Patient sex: M
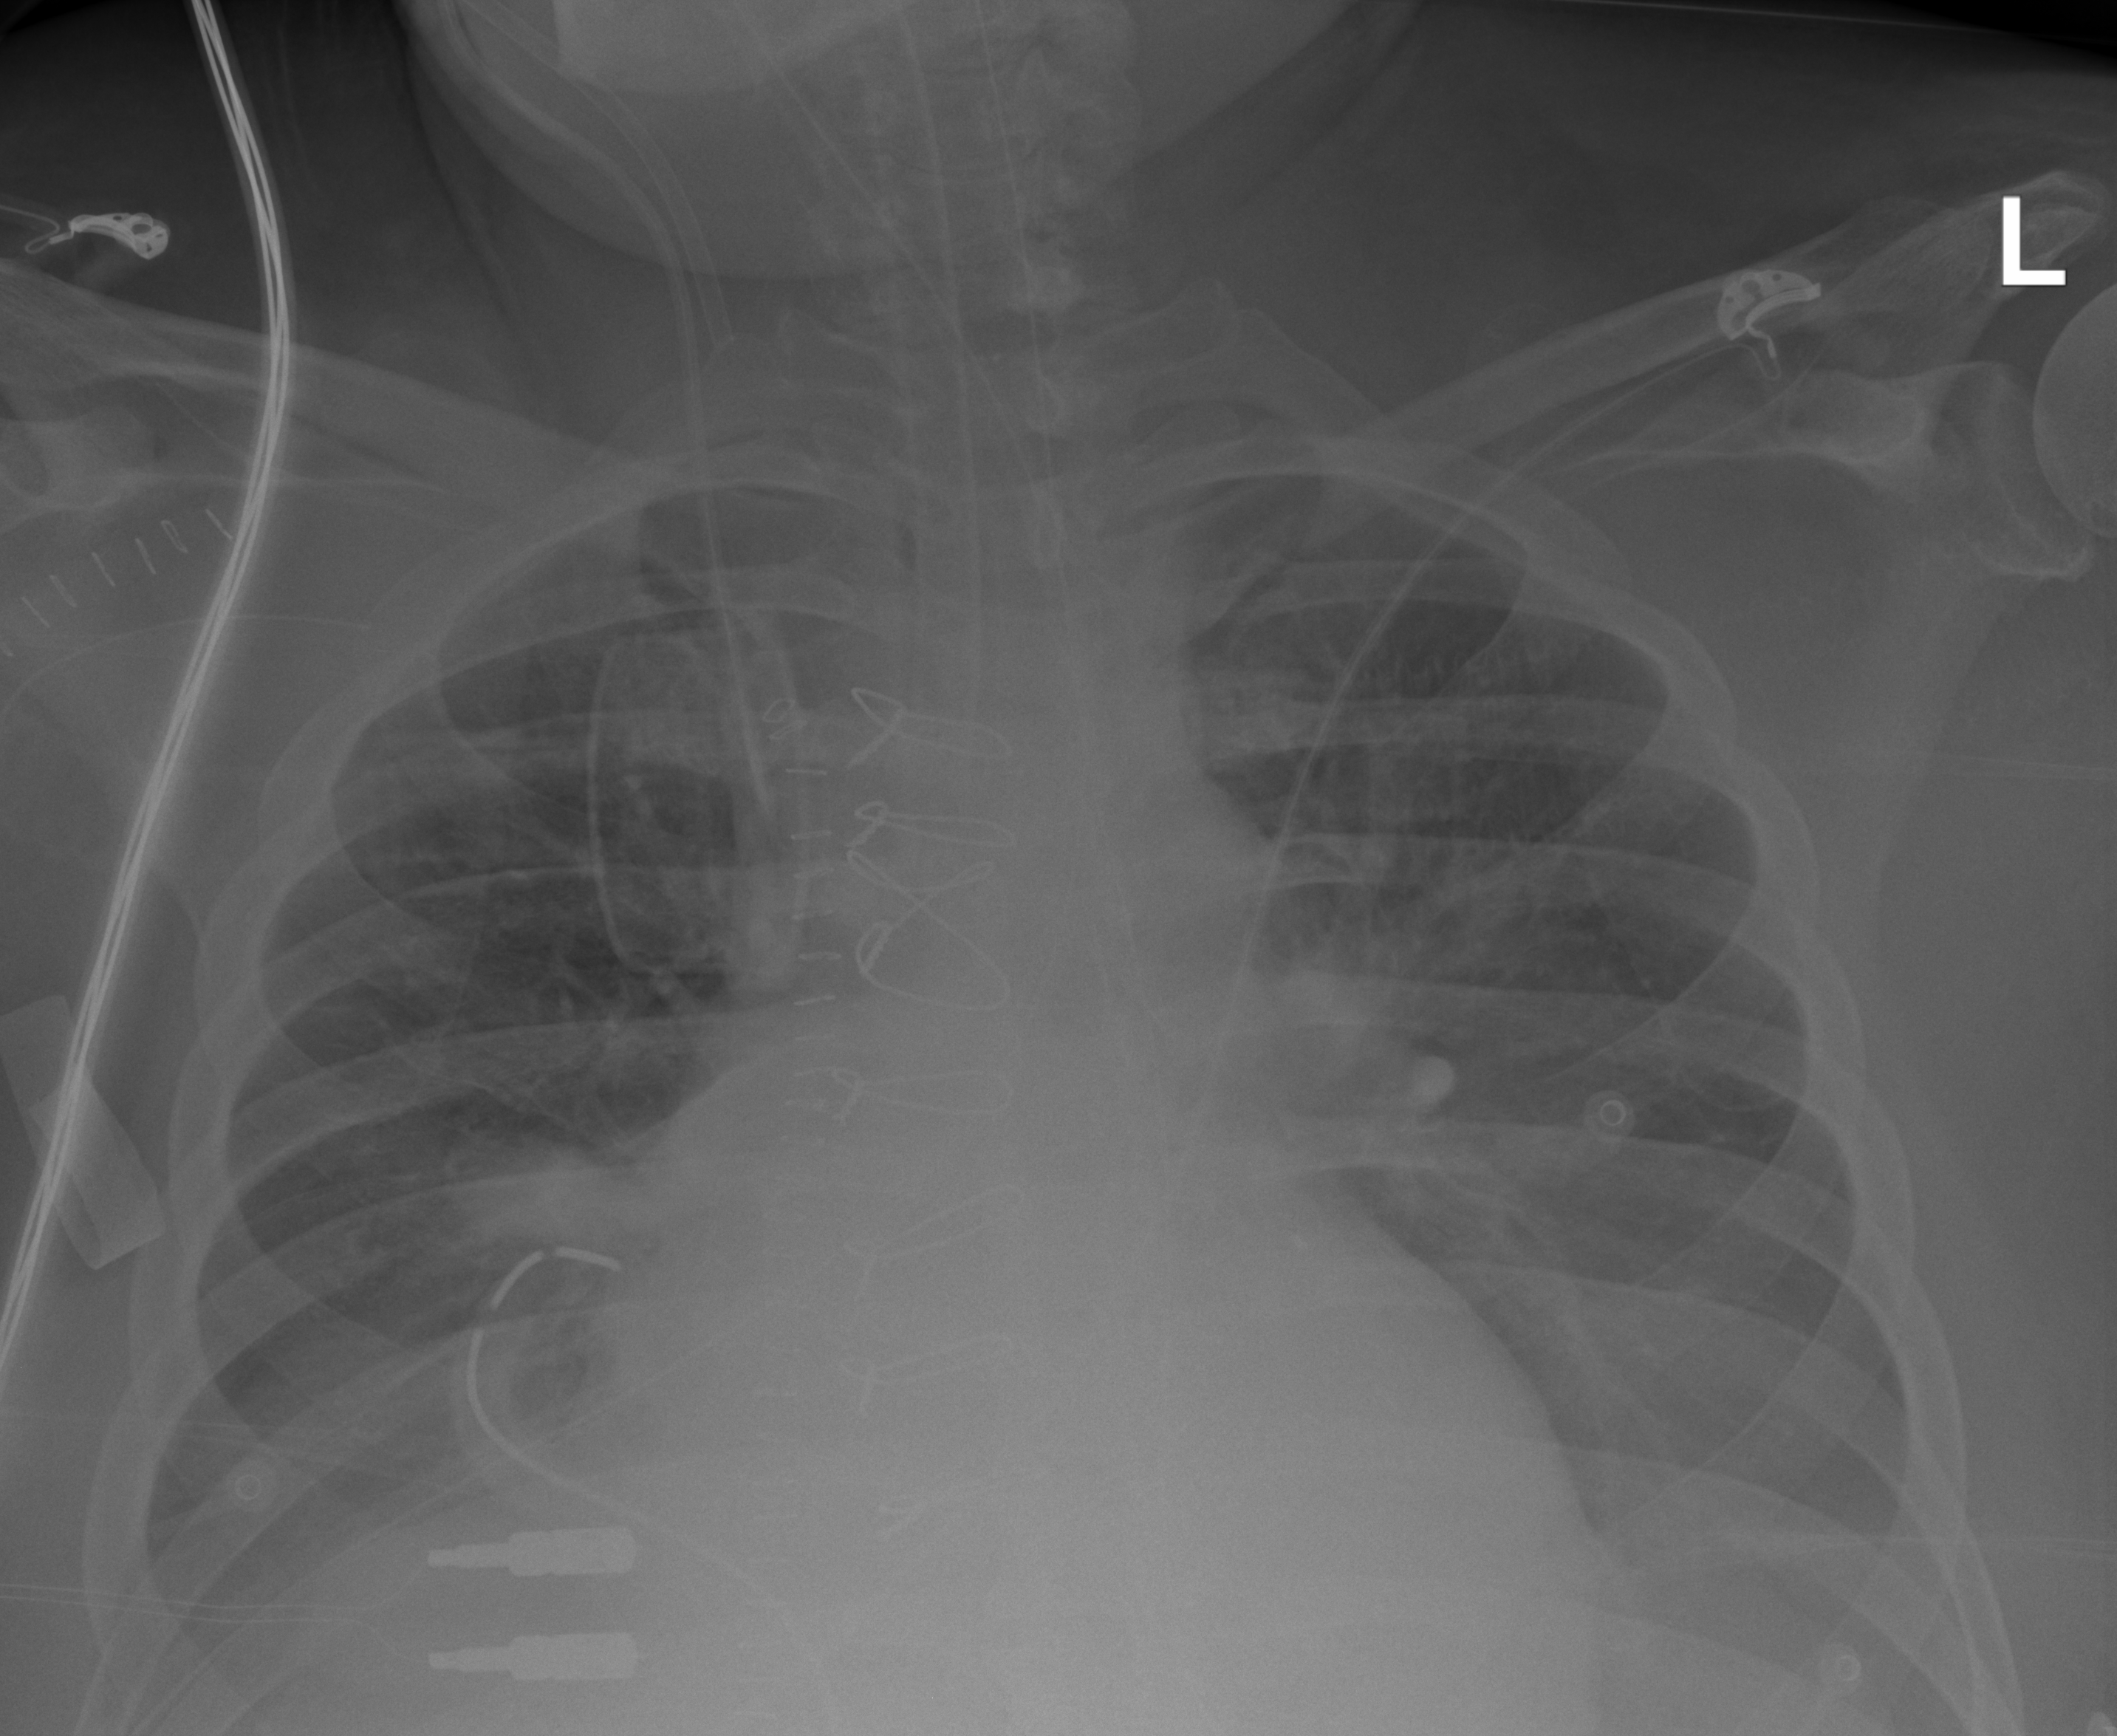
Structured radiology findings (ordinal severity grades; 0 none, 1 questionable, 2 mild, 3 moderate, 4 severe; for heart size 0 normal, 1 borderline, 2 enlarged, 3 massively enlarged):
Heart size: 1
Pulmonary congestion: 0
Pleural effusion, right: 1
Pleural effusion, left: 2
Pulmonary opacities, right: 1
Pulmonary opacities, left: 0
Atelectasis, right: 2
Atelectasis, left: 1